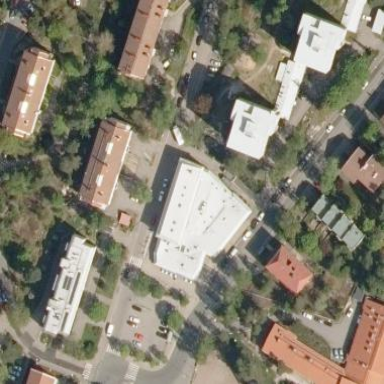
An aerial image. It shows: Part of building is shown in the image.